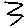
Label: zigzag